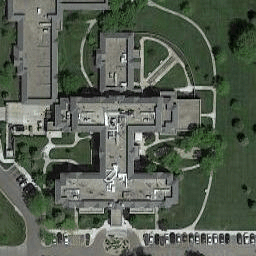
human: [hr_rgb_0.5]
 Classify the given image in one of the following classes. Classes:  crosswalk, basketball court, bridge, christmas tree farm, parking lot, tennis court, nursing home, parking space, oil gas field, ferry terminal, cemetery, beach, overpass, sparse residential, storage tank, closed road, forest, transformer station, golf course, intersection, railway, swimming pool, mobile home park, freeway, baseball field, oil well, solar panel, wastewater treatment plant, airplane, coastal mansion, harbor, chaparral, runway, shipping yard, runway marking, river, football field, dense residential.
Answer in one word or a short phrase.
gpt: nursing home